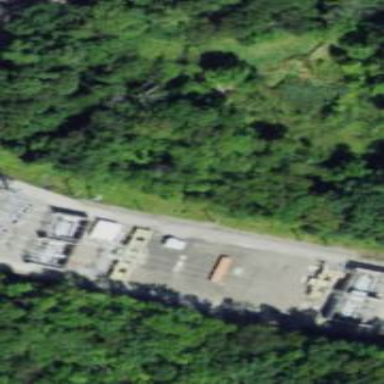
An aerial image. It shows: Outdoor distribution level power substation.